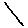
Label: line